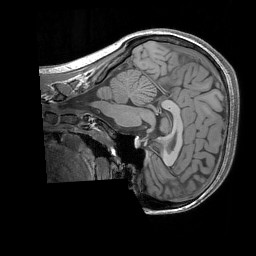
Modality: T1w
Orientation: sagittal